Question: I have a table pin_mst below

but the following query is showing error
'''
Msg 102, Level 15, State 1, Line 1 Incorrect syntax near 'CAST'.
'''
.. plz help.
'''
SELECT TOP CAST(1 AS VARCHAR(3)) PIN_ID from pin_mst
'''
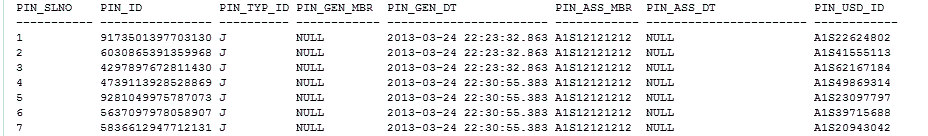
Answer: Try this one -
'''
SELECT TOP 1 PIN_ID
FROM pin_mst
'''
or this -
'''
SELECT TOP 1
CAST(1 AS VARCHAR(3)),
PIN_ID
FROM pin_mst
'''